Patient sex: M
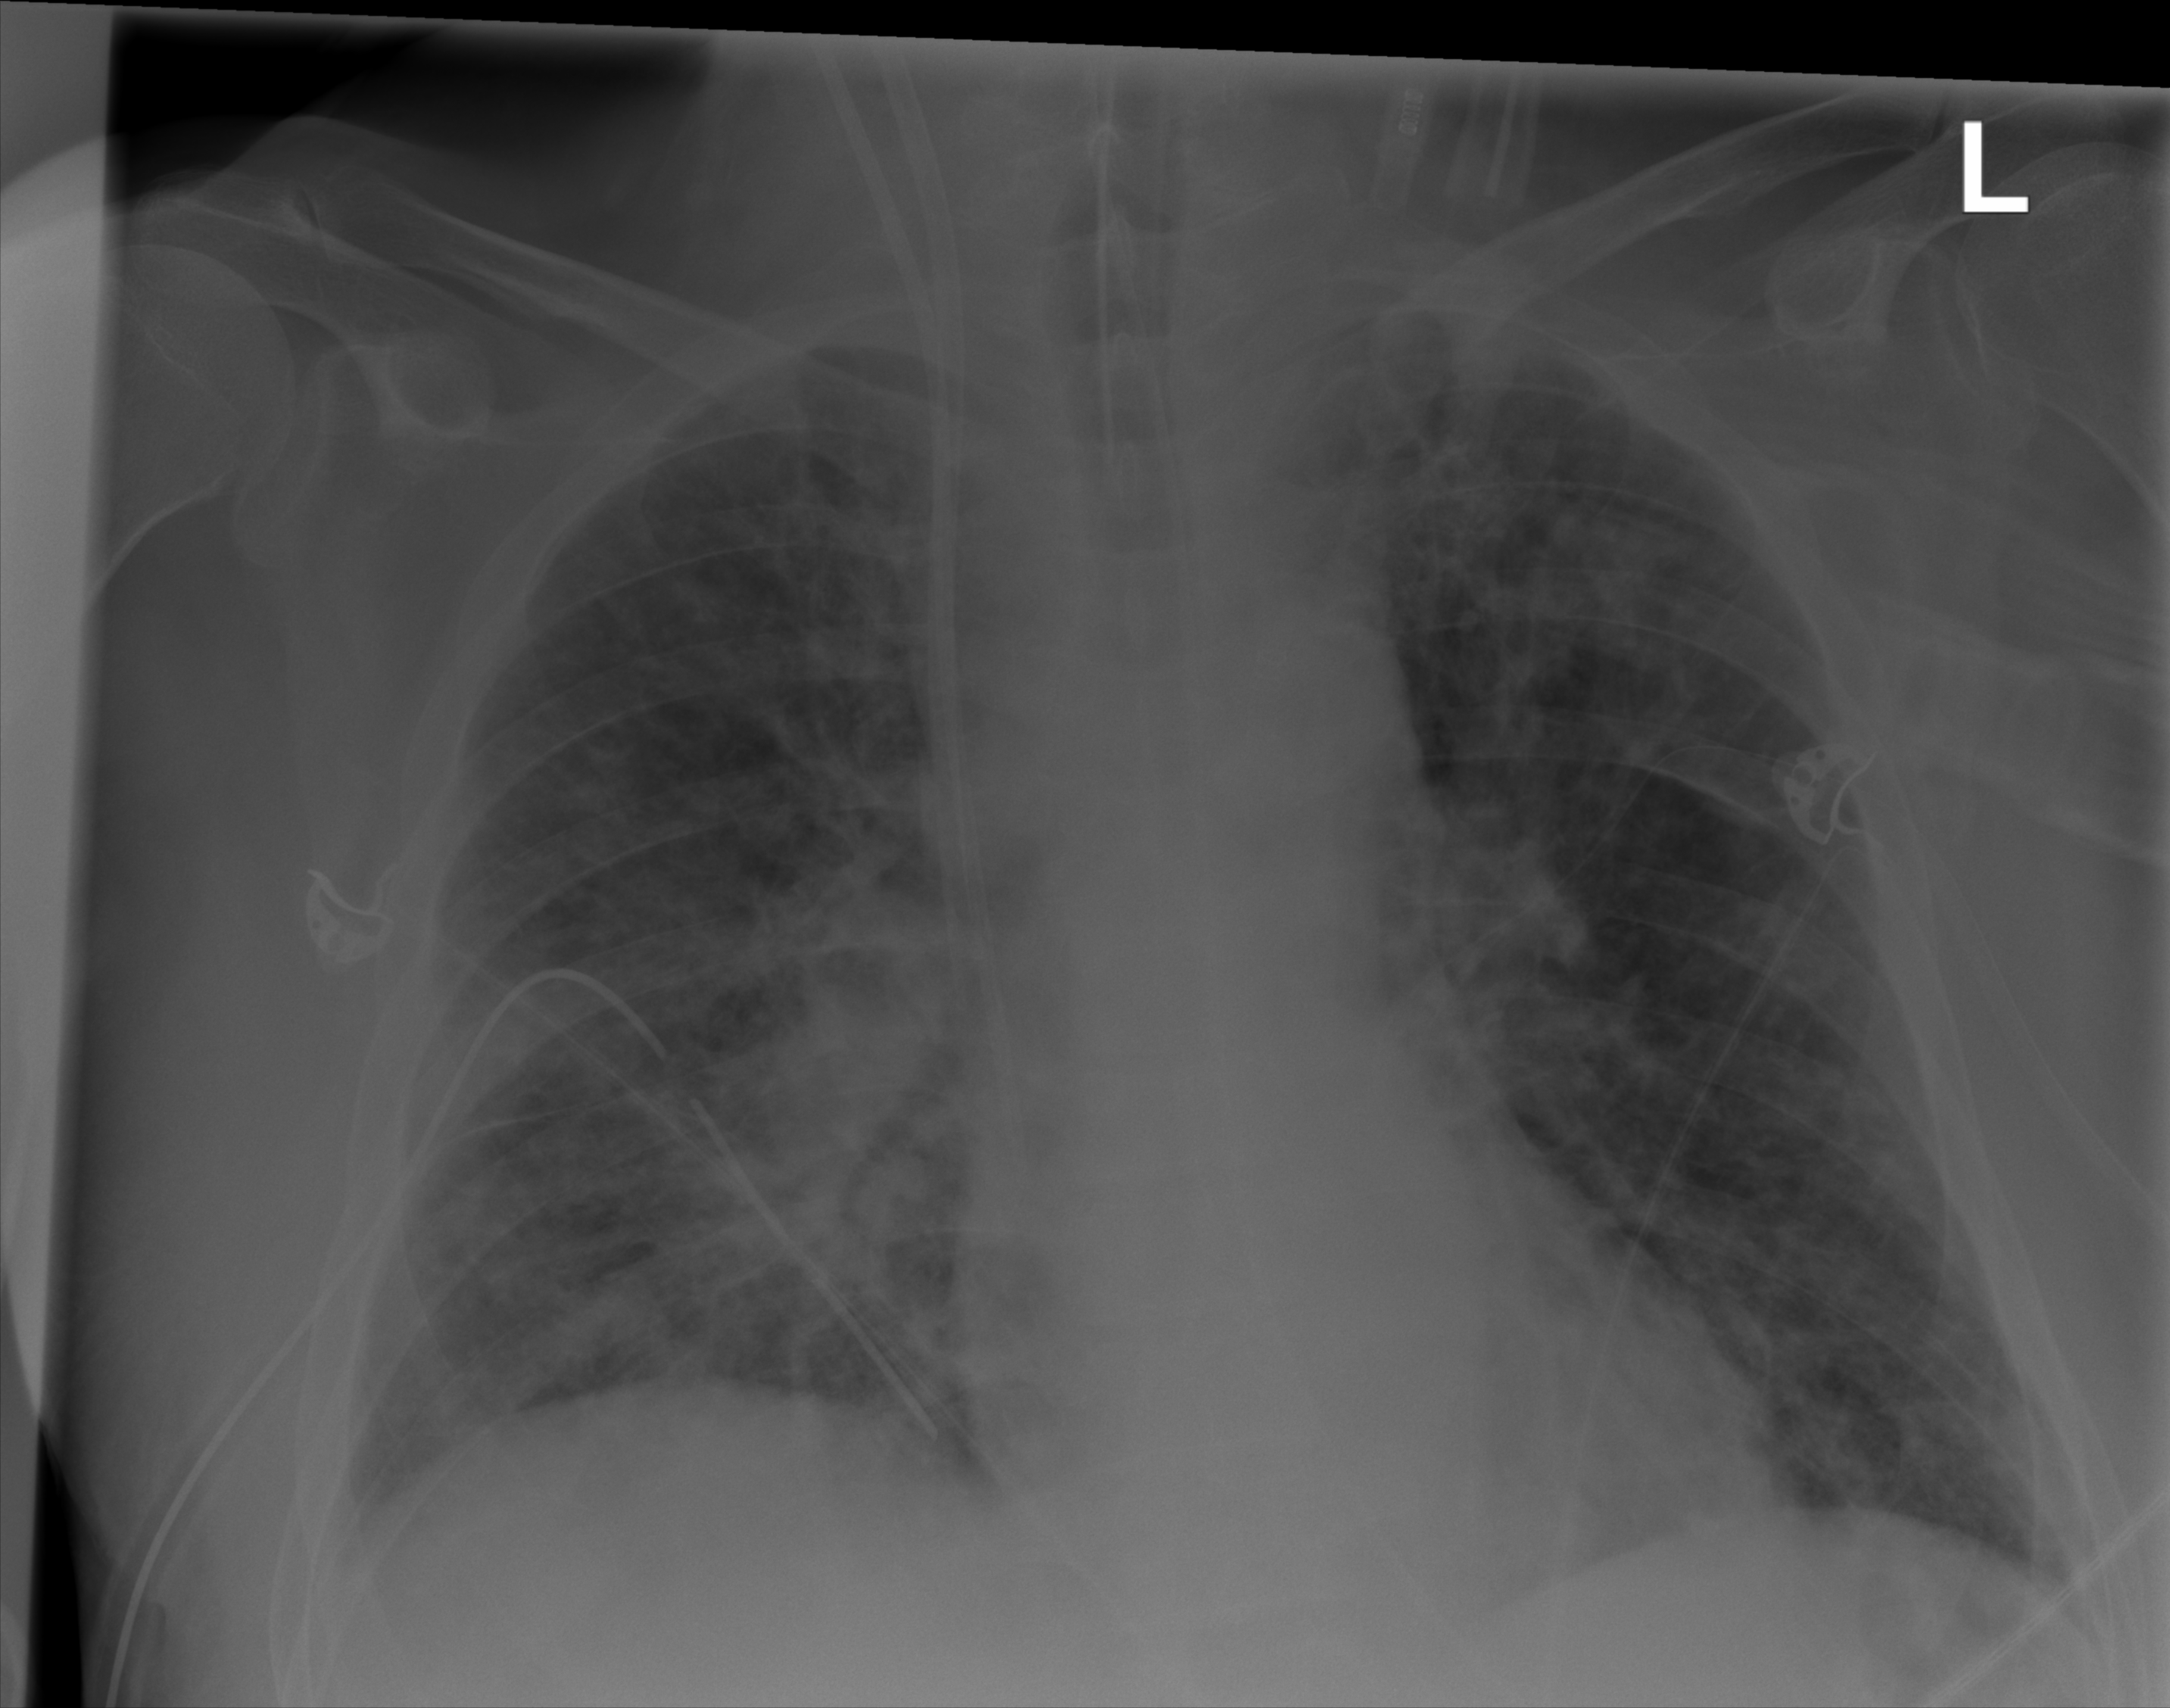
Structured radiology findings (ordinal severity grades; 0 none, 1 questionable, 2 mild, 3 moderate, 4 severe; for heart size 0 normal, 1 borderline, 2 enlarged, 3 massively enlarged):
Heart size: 0
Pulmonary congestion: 2
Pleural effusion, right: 1
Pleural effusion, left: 0
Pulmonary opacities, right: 3
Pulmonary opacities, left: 2
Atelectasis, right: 2
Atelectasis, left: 2